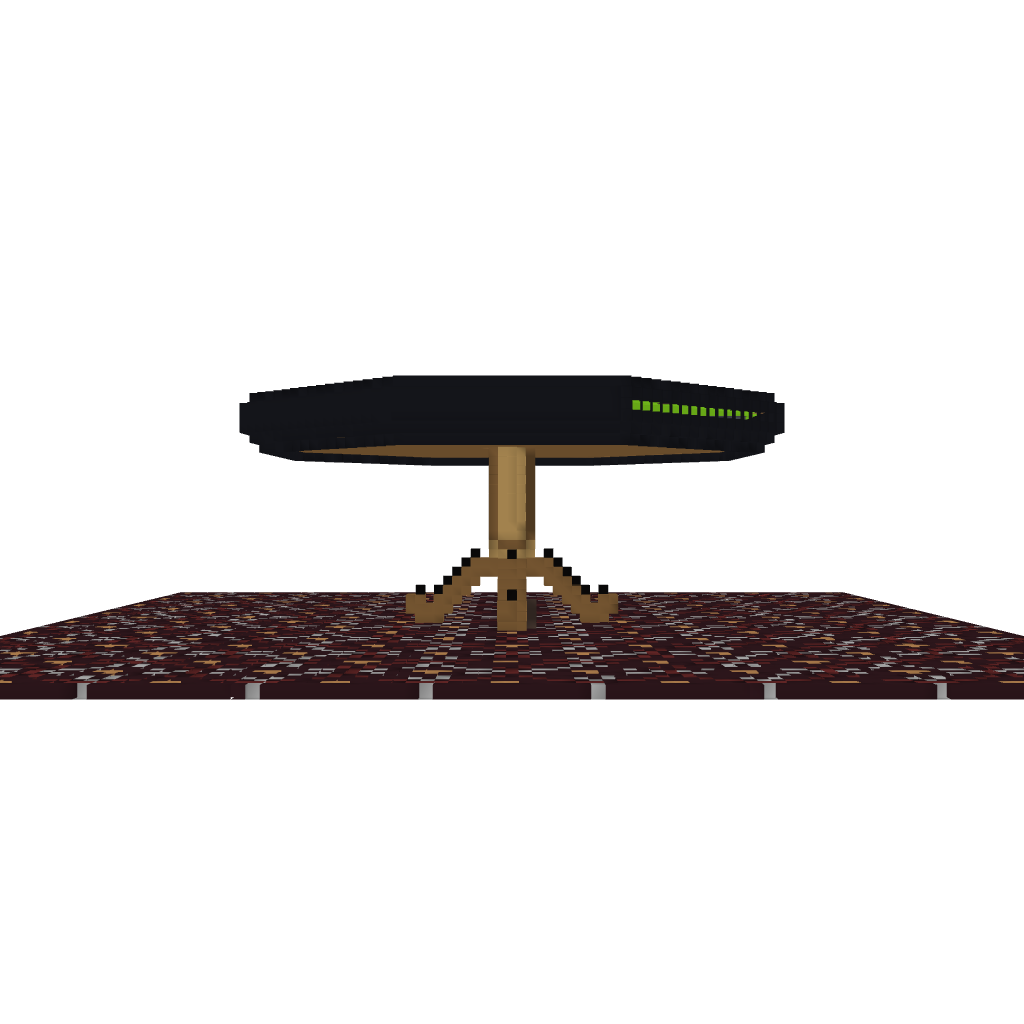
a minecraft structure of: Poker Table